Question: How to set scrollbar position to in highcharts/highstock ?

As shown in image when the chart loads,
The scrollbar is .
?
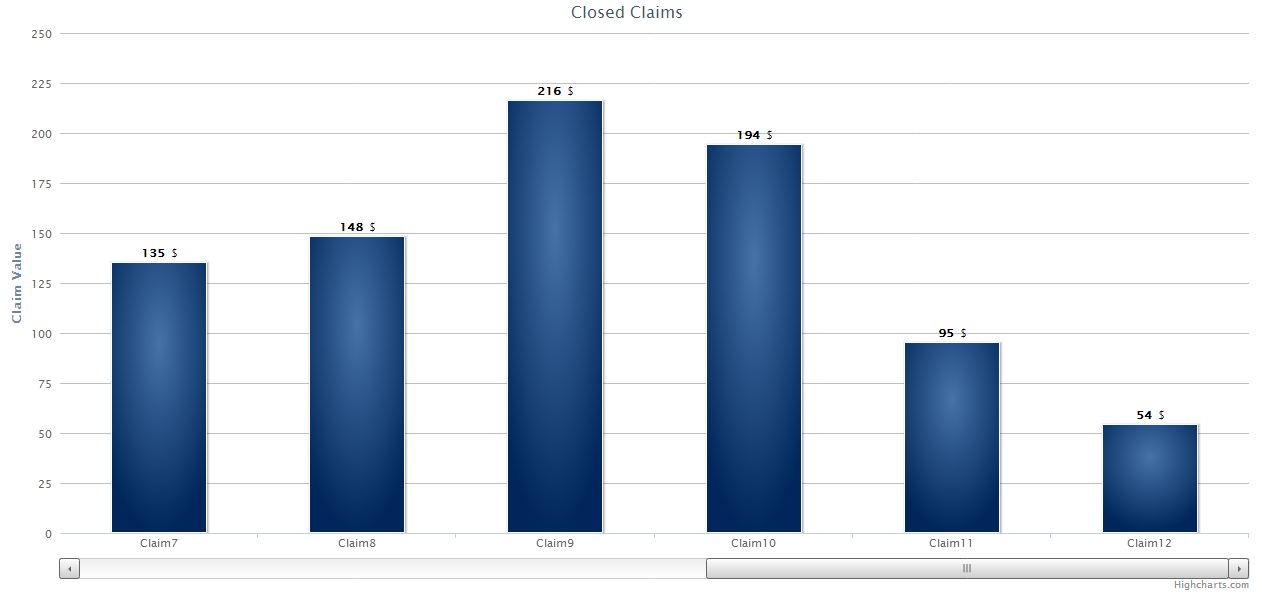
Answer: We can do this thing using setting min to 0
'''
xAxis: {
min: 0, //setting min to 0
max: 5
},
'''
<URL> is Jsfiddle link .